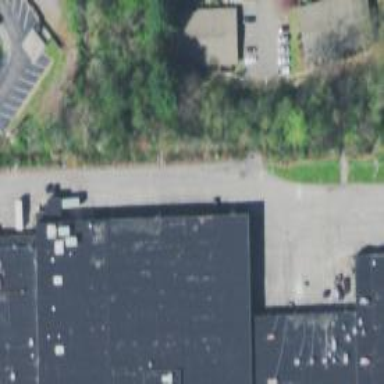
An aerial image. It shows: Retail building.